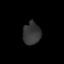
Tissue: lung
Cell type: Others
Senescence score: 0.2267
Nuclear area (px): 386
Mean DAPI intensity: 53.598